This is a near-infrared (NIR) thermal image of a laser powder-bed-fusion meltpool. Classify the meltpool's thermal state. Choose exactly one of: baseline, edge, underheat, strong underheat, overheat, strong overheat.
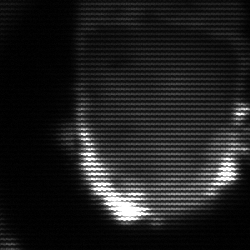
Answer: baseline